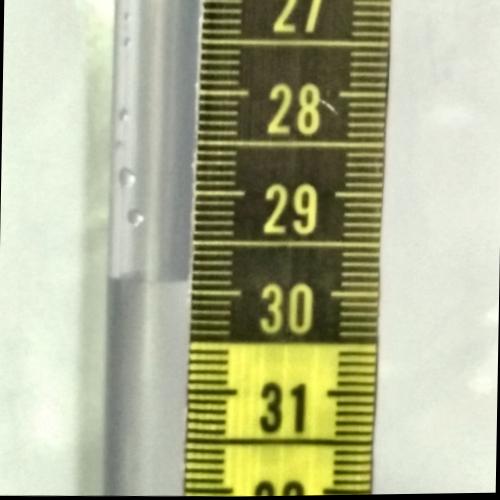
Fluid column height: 29.9 cm